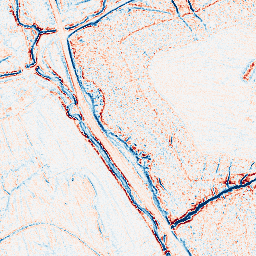
Category: edge_preserving
Decomposition family: anisotropic_diffusion
Decomposition parameters: iterations: 5
kappa: 30
gamma: 0.15
Upsampling method: quintic
Upsampling parameters: scale: 2
Upsampling scale: 2